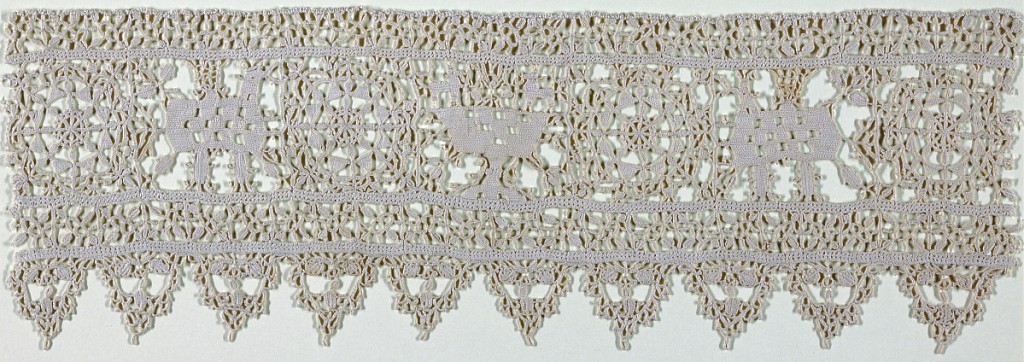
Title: Border
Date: late 16th–early 17th century
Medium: linen Technique: grid of withdrawn element with needle lace (reticella style)
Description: Wide border of squares filled with stylized blossom forms. Edged with pendants on one side.